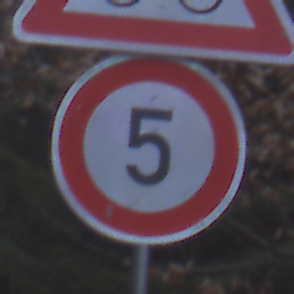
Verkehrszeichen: Geschwindigkeit5
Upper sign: RadverkehrLinks
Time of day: MorningAfternoon
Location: Outdoor (Nature)
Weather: Overcast
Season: Winter
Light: Natural